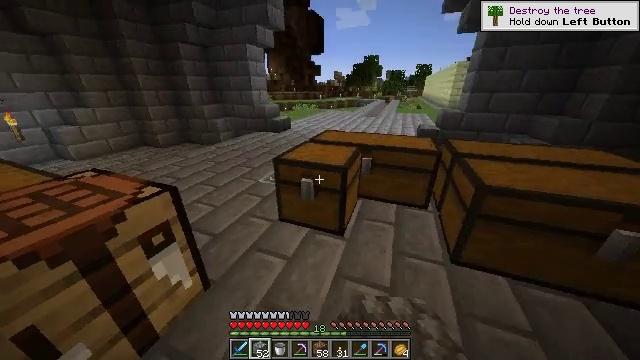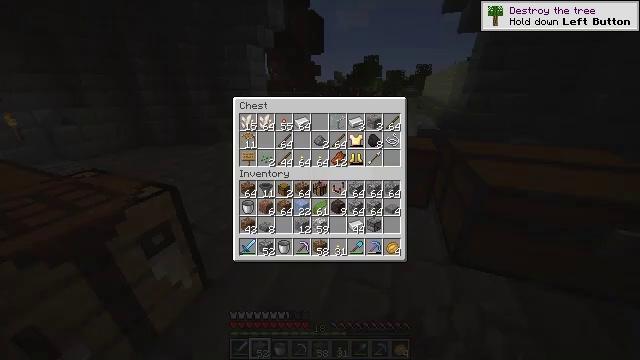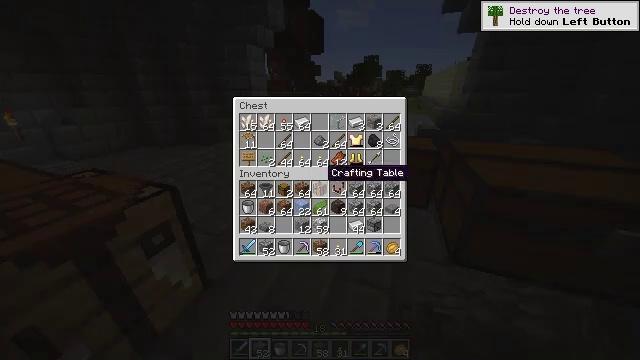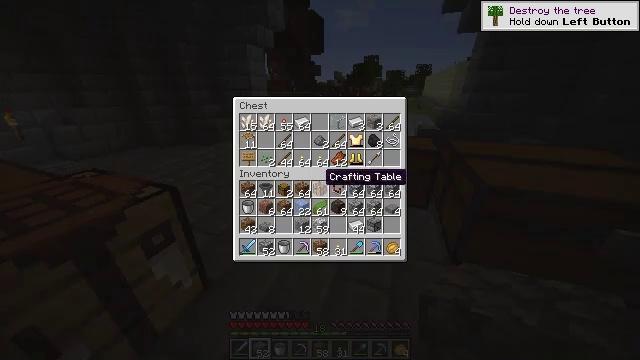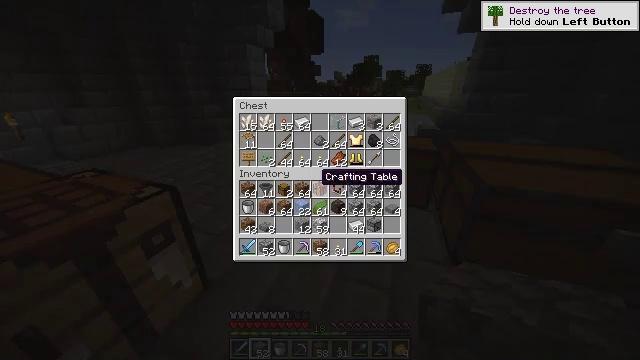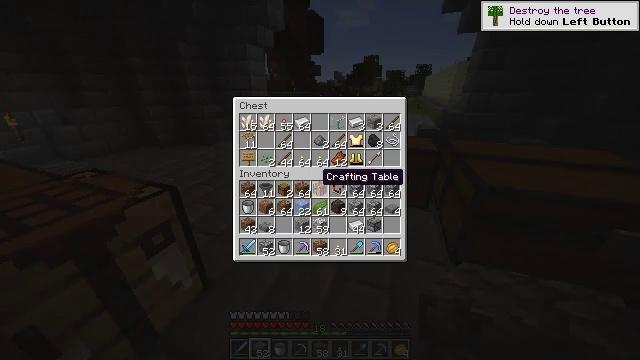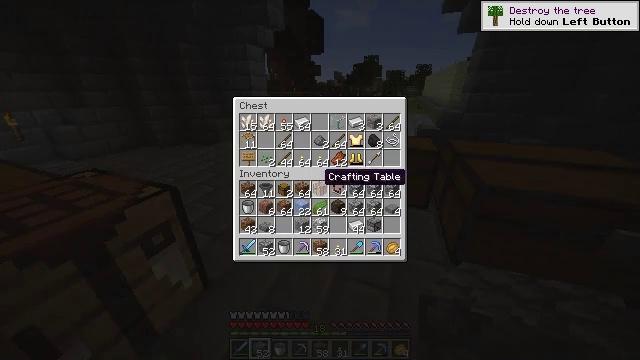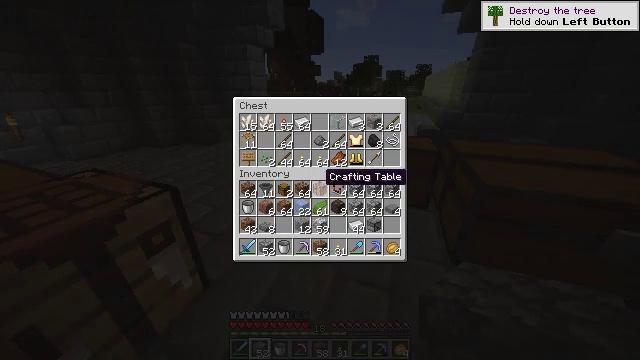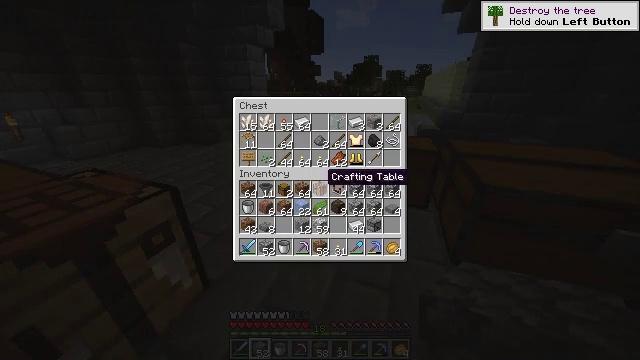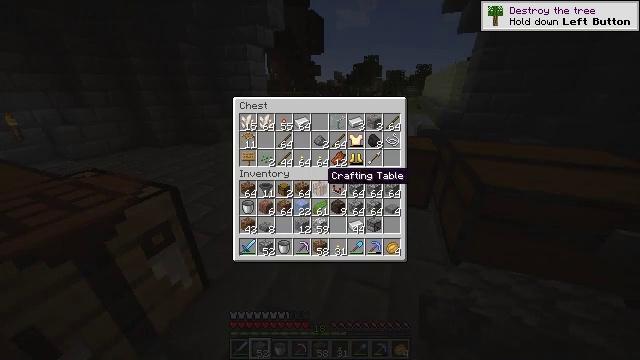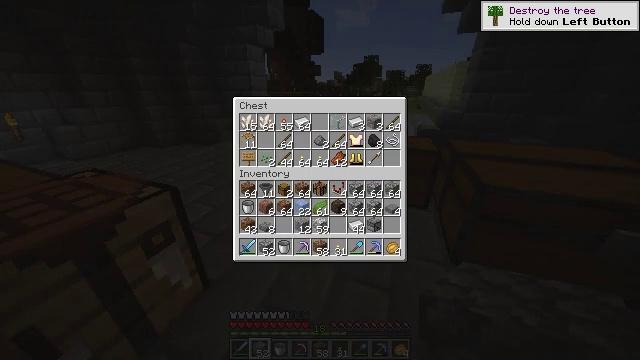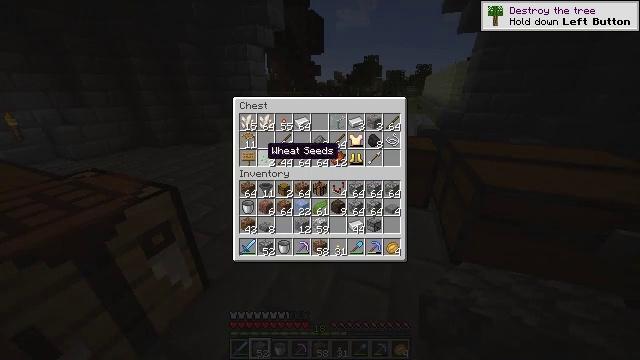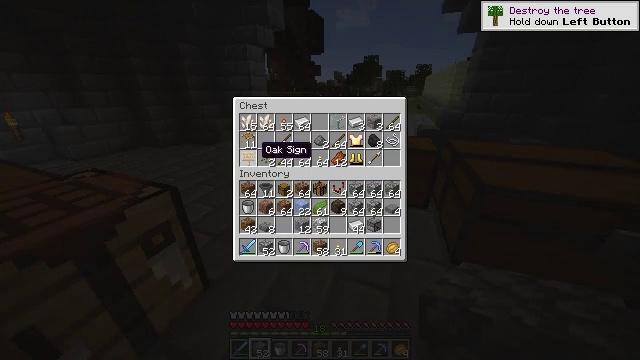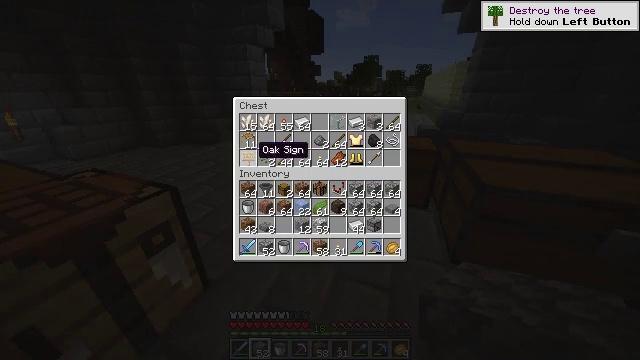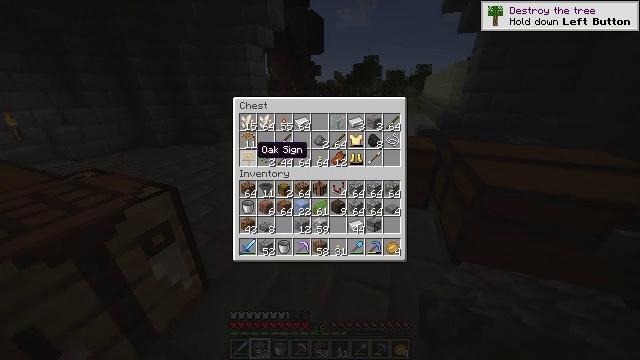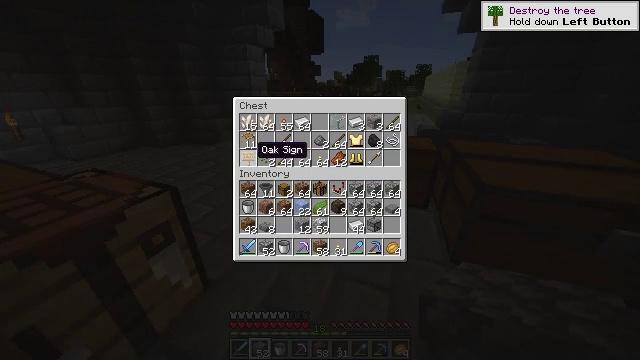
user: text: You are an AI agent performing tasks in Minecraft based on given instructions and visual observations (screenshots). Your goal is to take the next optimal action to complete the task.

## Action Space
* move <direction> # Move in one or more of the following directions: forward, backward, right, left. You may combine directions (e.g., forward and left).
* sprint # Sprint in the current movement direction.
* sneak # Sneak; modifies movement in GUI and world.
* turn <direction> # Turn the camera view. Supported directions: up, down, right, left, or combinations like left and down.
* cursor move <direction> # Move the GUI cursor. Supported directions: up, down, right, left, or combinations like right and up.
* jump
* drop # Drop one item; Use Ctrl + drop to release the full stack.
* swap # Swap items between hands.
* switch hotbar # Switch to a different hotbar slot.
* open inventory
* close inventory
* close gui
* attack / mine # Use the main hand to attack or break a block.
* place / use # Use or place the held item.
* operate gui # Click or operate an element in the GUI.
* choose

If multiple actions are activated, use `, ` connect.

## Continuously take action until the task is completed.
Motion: motion action
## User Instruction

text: Make an oak sign using planks.
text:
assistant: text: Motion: open gui
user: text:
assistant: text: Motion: no_op
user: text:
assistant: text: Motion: no_op
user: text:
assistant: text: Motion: no_op
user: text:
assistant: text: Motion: no_op
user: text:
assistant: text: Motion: no_op
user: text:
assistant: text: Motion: no_op
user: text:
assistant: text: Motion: no_op
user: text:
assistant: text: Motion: no_op
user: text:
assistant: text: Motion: cursor move left and up
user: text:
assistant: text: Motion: cursor move left and up
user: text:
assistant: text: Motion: no_op
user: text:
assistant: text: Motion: no_op
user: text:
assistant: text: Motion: no_op
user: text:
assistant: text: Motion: no_op
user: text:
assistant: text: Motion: operate gui
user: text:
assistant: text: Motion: operate gui
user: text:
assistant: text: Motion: cursor move right and down
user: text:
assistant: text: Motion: no_op
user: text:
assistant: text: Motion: cursor move right and down
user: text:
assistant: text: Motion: cursor move right and down
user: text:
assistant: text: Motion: cursor move right and down
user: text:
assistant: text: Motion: cursor move right
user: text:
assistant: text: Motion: cursor move right and down
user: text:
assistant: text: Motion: no_op
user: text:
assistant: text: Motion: no_op
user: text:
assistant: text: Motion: no_op
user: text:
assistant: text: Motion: no_op
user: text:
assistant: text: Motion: no_op
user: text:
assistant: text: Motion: no_op